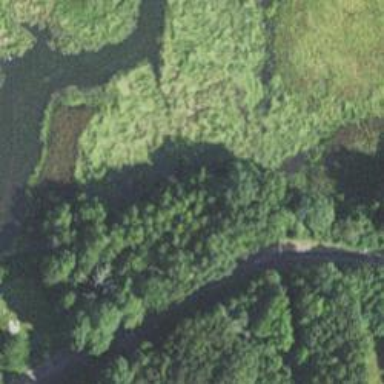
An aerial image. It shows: Nature reserve within woodland area.